Question: I'm new to iOS and just trying to get data to display in 'UITableView'. I basically have a project set up about authors. I want to display author names etc. So i have an Author model and 'AuthorsViewController' which is a datasource and delegate for 'UITableView' etc. I'm using storyboard ('MainStoryboard') tableview and managed to connect it to 'AuthorsViewController' in the "Identity Inspector".
Image of Storyboard if it helps, thanks:
Here, first, is the model: Author.h
'''
#import <Foundation/Foundation.h>
@interface Author : NSObject
@property (nonatomic, strong) NSString *name;
@property (nonatomic, strong) NSString *book;
@property (nonatomic) int year;
@end
'''
Author.m
'''
#import "Author.h"
@implementation Author
@end
'''
Here is the AuthorsViewController.h
'''
@interface AuthorViewController : UITableViewController
<UITableViewDataSource, UITableViewDelegate>
@end
'''
And AuthorsViewController.m
'''
#import "AuthorViewController.h"
@interface AuthorViewController ()
@property (nonatomic, strong) NSMutableArray *authors;
@end
@implementation AuthorViewController
- (id)initWithStyle:(UITableViewStyle)style
{
self = [super initWithStyle:style];
if (self) {
// Custom initialization
}
return self;
}
- (void)viewDidLoad
{
[super viewDidLoad];
_authors = [[NSMutableArray alloc] init];
Author *auth = [[Author alloc] init];
[auth setName:@"David Powers"];
[auth setBook:@"PHP Solutions"];
[auth setYear:2010];
[_authors addObject:auth];
auth = [[Author alloc] init];
[auth setName:@"Lisa Snyder"];
[auth setBook:@"PHP security"];
[auth setYear:2011];
[_authors addObject:auth];
auth = [[Author alloc] init];
[auth setName:@"Rachel Andrew"];
[auth setBook:@"CSS3 Tips, Tricks and Hacks"];
[auth setYear:2012];
[_authors addObject: auth];
}
'''

#pragma mark - Table view data source
'''
- (NSInteger)numberOfSectionsInTableView:(UITableView *)tableView
{
return 1;
}
- (NSInteger)tableView:(UITableView *)tableView numberOfRowsInSection:(NSInteger)section
{
return [_authors count];
}
- (UITableViewCell *)tableView:(UITableView *)tableView cellForRowAtIndexPath:(NSIndexPath *)indexPath
{
static NSString *CellIdentifier = @"AuthorCell";
UITableViewCell *cell = [tableView dequeueReusableCellWithIdentifier:CellIdentifier forIndexPath:indexPath];
if (cell != nil)
{
cell = [[UITableViewCell alloc]
initWithStyle: UITableViewCellStyleDefault reuseIdentifier:CellIdentifier];
}
Author *currentAuthor = [_authors objectAtIndex:[indexPath row]];
[[cell textLabel] setText: [currentAuthor name]];
NSLog(@"%@", [currentAuthor name]);
return cell;
}
@end
'''
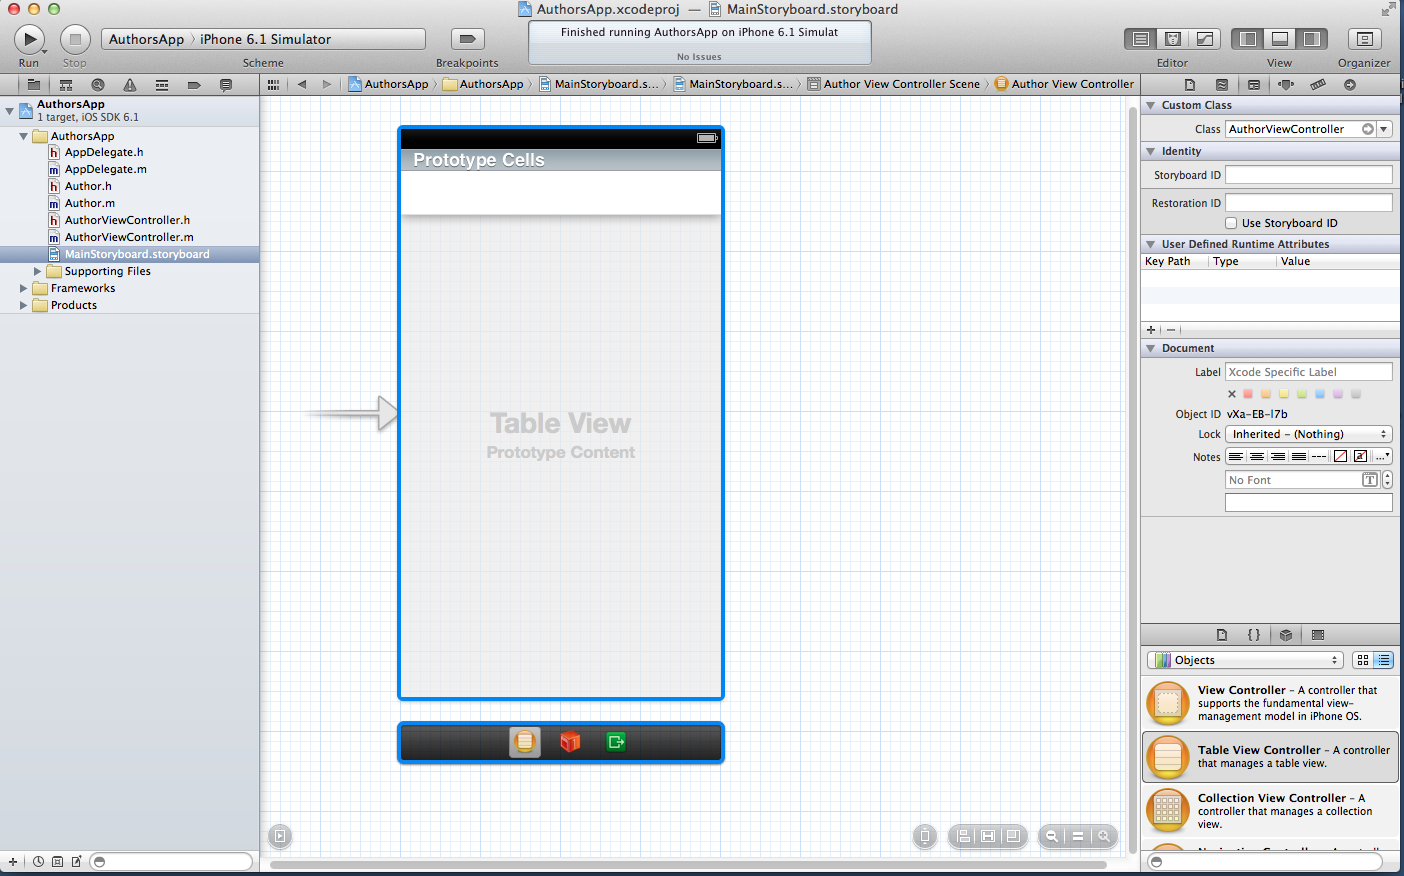
Answer: Since you made the table view with its cell in the storyboard, you don't need the if (cell == nil) clause at all. You also need to call [self.tableView reloadData] as the last line in viewDidLoad.